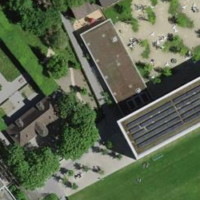
EUNIS habitat code: 53
Species observed at this site:
Echium vulgare
Achillea millefolium
Medicago lupulina
Trifolium pratense
Persicaria maculosa
Trifolium repens
Erigeron karvinskianus
Clinopodium vulgare
Fallopia convolvulus
Cichorium intybus
Linaria vulgaris
Prunella vulgaris